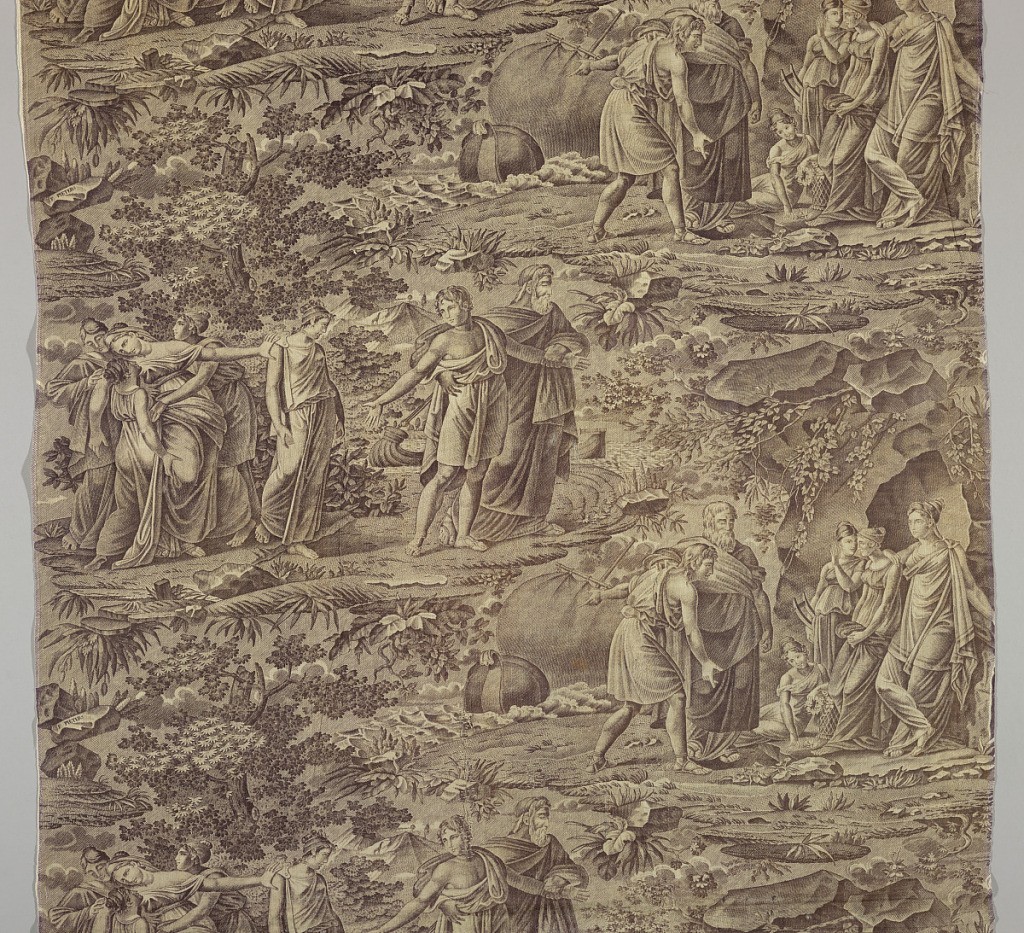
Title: Telemachus
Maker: F. Pieters
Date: ca. 1815
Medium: cotton Technique: printed by engraved roller on plain weave
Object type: Textile
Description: Alternation of two scenes; one a shipwreck, the other an elderly man leading a younger man away from a woman in purple which has faded to brown.